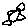
Label: bird